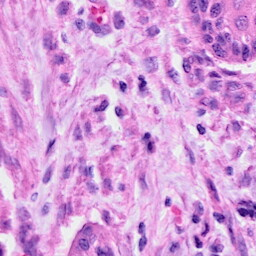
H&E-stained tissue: Cervix